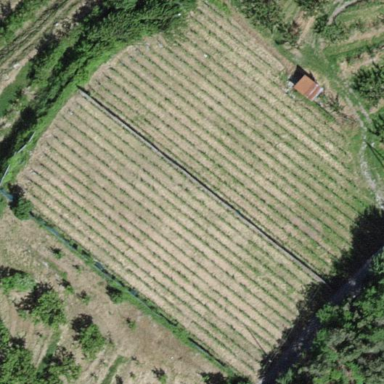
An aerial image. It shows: Vineyard with grape crops.